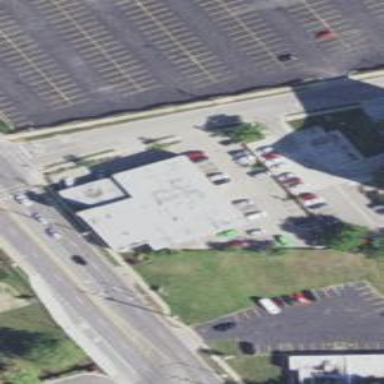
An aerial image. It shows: Retail building.